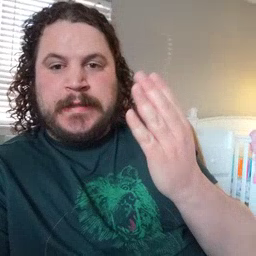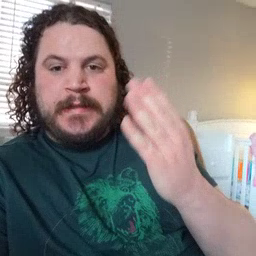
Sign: open